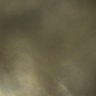
Metastatic tissue present: no